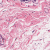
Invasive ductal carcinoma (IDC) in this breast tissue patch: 0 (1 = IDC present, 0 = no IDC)